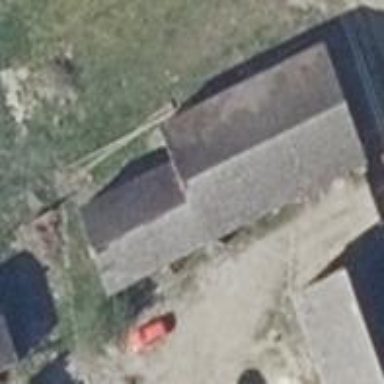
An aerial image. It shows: Farm auxiliary building.